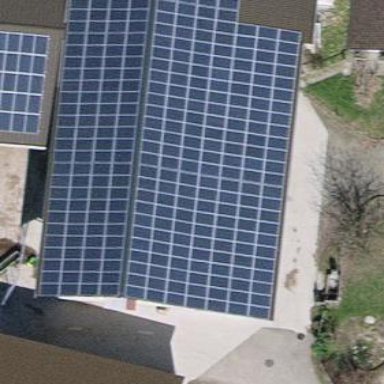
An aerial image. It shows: Solar power generator with photovoltaic panels.